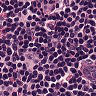
Metastatic tissue present: no